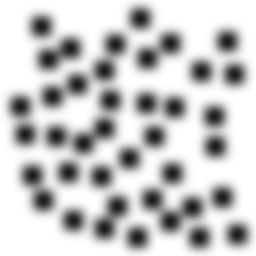
Squares: 40
Triangles: 0
Stars: 0
Total shapes: 40